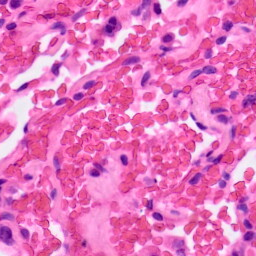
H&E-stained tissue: Lung